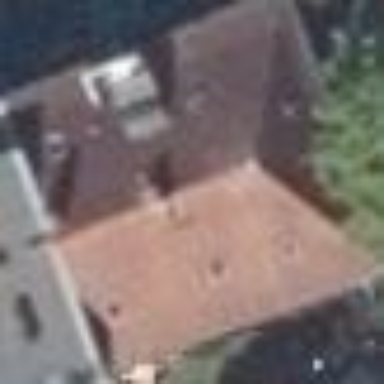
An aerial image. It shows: Hipped roof apartment building.